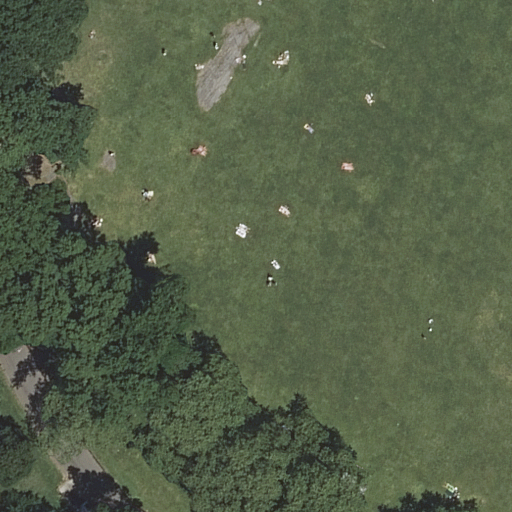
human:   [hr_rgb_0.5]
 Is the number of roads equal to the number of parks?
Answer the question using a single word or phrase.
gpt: yes

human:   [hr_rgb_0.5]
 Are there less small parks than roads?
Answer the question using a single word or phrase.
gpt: yes

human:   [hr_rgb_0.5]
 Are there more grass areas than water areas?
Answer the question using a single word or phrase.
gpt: yes

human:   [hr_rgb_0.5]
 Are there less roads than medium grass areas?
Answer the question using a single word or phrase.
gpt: no

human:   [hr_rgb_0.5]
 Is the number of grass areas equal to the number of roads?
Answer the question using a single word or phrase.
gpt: yes

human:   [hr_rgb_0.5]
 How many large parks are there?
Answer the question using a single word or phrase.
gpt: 1

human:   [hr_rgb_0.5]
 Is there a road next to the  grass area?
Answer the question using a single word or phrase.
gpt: yes

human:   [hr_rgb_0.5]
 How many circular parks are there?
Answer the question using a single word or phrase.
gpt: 0

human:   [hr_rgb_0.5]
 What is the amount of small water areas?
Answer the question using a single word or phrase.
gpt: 0

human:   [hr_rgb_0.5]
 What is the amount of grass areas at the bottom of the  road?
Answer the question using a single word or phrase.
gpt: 0

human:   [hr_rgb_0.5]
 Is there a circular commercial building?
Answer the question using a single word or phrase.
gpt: no

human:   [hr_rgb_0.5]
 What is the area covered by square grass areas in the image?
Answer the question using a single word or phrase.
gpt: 0m2

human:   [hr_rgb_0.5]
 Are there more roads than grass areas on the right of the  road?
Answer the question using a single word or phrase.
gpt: no

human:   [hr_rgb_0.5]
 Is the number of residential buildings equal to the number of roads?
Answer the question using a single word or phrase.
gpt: no

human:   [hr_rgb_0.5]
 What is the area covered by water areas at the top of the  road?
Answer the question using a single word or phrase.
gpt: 0m2

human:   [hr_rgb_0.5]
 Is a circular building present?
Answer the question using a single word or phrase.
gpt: no

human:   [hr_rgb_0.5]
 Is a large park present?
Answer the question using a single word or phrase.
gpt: yes

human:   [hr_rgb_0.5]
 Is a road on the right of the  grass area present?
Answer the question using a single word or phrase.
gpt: no

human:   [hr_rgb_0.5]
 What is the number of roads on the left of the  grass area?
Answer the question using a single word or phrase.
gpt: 1

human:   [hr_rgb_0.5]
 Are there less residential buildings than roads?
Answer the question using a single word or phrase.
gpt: yes

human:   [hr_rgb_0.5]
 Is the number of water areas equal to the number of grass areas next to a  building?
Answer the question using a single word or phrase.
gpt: yes

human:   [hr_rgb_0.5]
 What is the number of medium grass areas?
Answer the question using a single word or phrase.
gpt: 0

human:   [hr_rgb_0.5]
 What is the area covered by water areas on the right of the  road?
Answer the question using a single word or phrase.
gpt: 0m2

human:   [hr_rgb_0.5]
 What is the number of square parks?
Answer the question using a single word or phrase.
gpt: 0

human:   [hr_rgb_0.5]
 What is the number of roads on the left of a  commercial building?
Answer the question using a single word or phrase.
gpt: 0

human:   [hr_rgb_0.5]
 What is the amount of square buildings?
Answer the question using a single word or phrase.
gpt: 0

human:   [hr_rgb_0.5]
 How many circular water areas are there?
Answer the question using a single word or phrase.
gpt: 0

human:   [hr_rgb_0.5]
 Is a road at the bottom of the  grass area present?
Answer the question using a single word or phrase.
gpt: yes

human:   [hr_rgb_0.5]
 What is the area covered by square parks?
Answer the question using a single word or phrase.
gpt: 0m2

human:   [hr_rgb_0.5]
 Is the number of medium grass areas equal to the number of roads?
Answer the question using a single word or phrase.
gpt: no

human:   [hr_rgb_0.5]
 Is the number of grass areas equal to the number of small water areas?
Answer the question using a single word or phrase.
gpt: no

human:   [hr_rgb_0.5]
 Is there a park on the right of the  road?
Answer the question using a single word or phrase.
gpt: yes

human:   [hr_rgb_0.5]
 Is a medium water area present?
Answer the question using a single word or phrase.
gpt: no

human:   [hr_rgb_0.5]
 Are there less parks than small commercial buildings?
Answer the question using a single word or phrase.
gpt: no

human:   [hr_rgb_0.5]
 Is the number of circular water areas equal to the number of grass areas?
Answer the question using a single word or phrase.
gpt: no

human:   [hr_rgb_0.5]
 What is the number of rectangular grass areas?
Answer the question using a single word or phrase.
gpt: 1